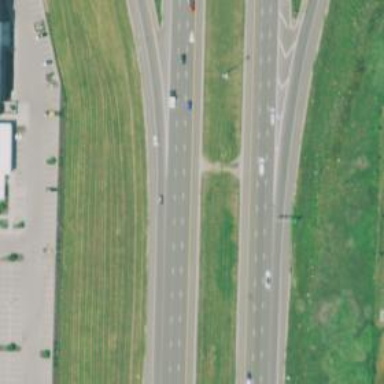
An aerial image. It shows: Asphalt motorway link.